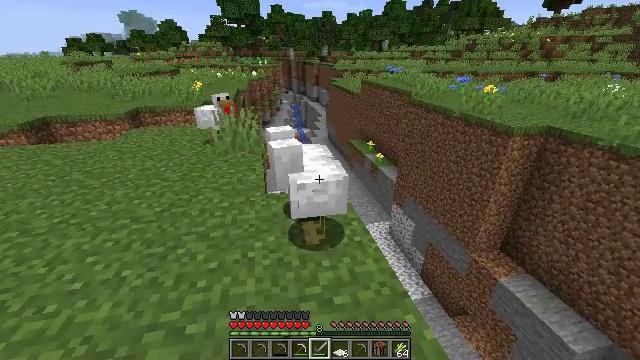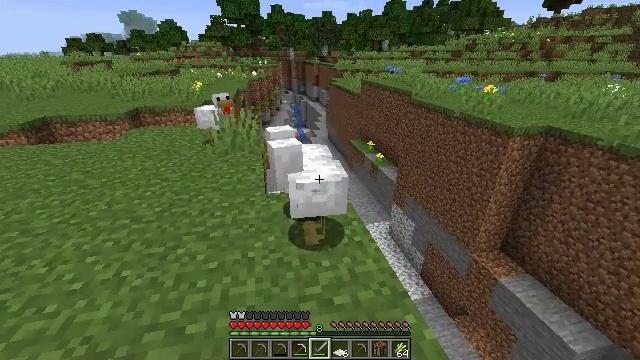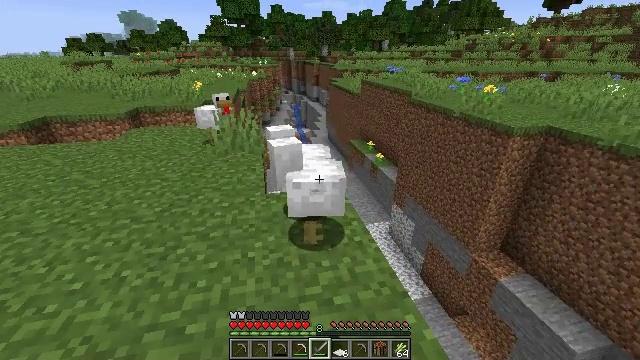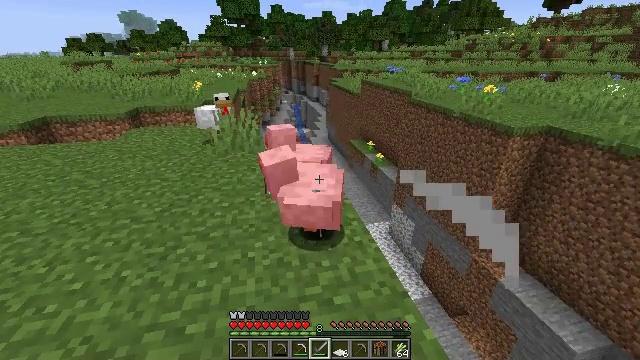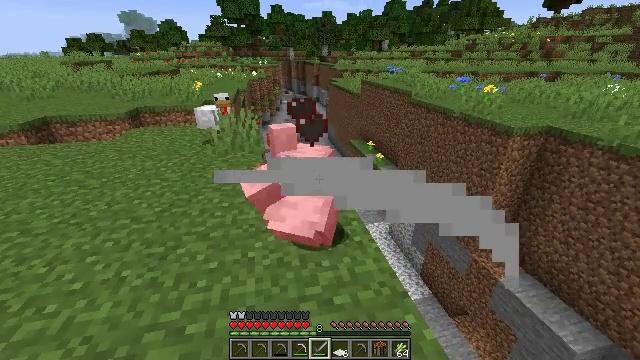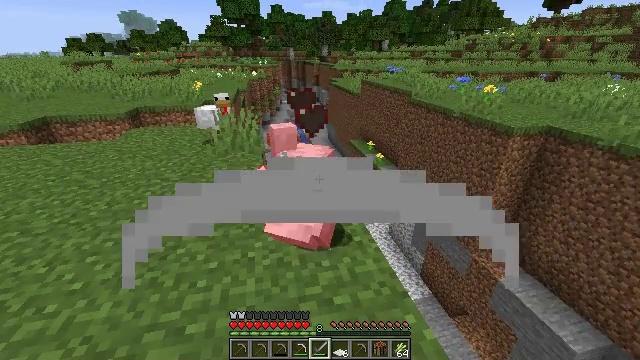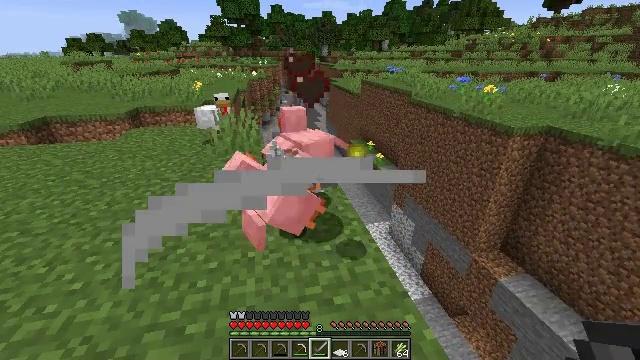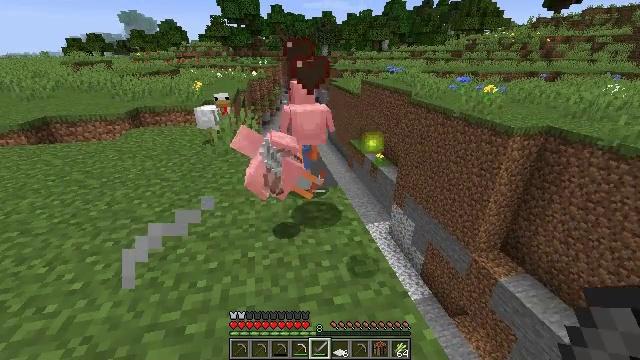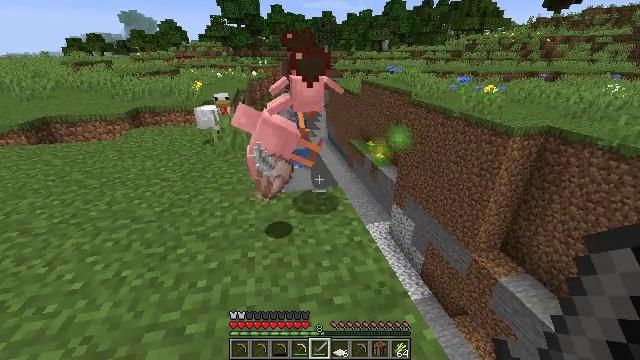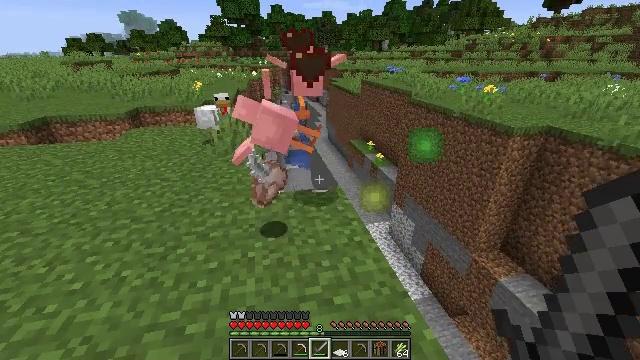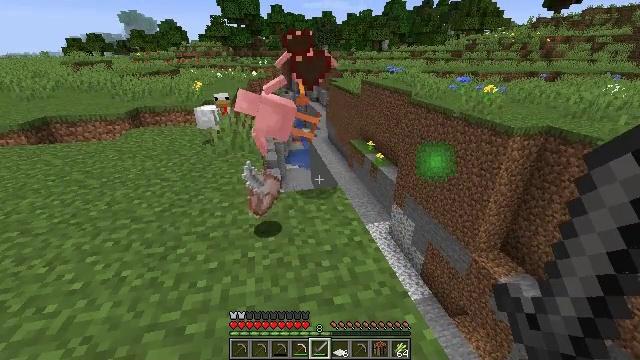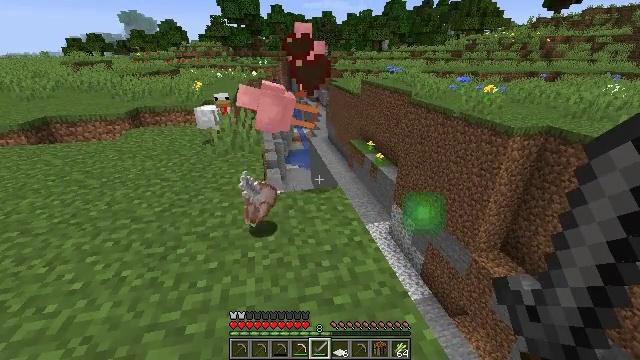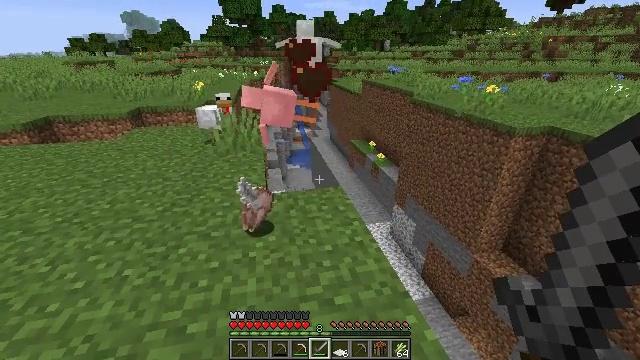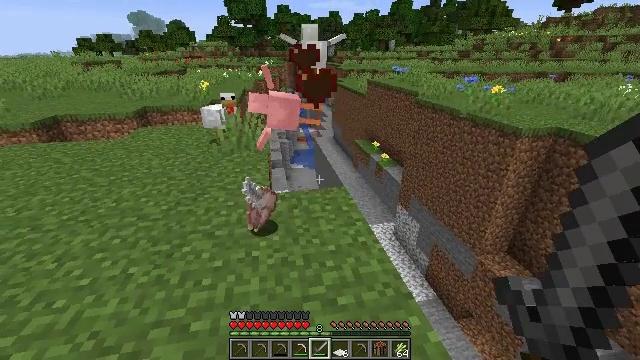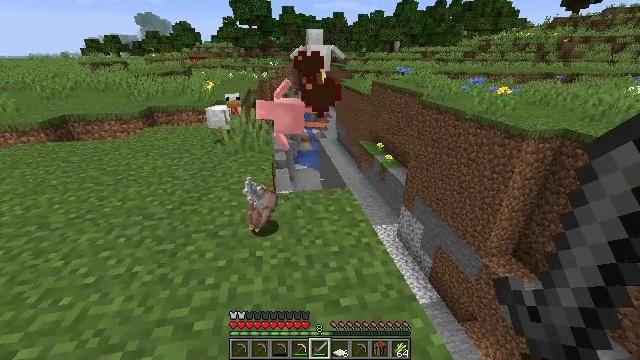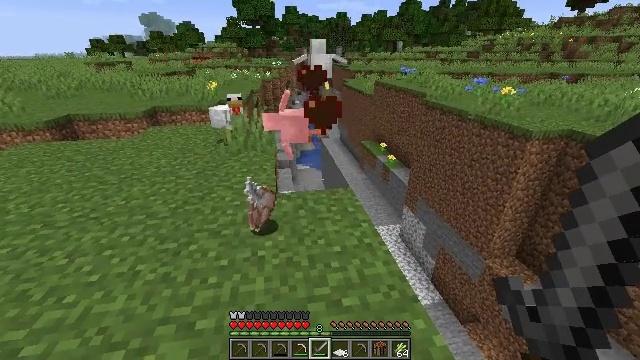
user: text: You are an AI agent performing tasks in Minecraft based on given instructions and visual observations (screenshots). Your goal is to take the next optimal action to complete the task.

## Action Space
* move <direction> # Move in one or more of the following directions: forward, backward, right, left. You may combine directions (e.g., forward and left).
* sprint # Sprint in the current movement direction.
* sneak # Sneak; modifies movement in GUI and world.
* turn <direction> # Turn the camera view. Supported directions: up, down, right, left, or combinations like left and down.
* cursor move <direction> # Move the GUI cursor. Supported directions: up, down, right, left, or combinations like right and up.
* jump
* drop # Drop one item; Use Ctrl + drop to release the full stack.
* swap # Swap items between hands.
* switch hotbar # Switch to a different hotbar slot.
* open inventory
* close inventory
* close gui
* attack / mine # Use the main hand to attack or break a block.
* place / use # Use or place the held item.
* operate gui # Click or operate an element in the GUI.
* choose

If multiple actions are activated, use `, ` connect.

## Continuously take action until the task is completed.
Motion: motion action
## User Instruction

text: Combat the chicken.
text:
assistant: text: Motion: no_op
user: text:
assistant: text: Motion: no_op
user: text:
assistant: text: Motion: no_op
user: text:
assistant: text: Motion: no_op
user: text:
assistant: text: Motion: no_op
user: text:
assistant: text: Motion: no_op
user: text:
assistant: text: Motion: no_op
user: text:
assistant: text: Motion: no_op
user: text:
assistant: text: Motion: no_op
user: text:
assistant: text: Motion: no_op
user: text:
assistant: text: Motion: no_op
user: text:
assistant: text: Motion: no_op
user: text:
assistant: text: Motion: no_op
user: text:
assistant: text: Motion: no_op
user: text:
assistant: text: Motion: no_op
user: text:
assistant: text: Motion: no_op
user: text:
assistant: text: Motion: turn left
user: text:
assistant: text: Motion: turn left
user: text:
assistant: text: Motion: turn left
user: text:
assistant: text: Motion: turn left
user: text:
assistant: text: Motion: move forward
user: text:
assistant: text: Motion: move forward
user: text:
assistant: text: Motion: move forward
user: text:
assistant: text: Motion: move forward
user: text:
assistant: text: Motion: move forward
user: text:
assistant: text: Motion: move forward
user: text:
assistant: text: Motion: move forward
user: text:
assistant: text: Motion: move forward
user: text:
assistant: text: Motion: move forward
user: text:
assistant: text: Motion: move forward